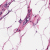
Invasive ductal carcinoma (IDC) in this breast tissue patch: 0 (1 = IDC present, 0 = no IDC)